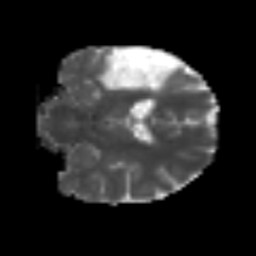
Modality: MD
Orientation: coronal
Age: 66
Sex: male
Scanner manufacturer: siemens
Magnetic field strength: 3 T
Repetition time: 5.6 s
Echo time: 0.082 s